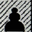
Piece: bP